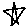
Label: star